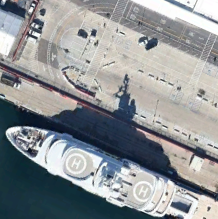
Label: Megayacht